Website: walmart
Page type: billing-address
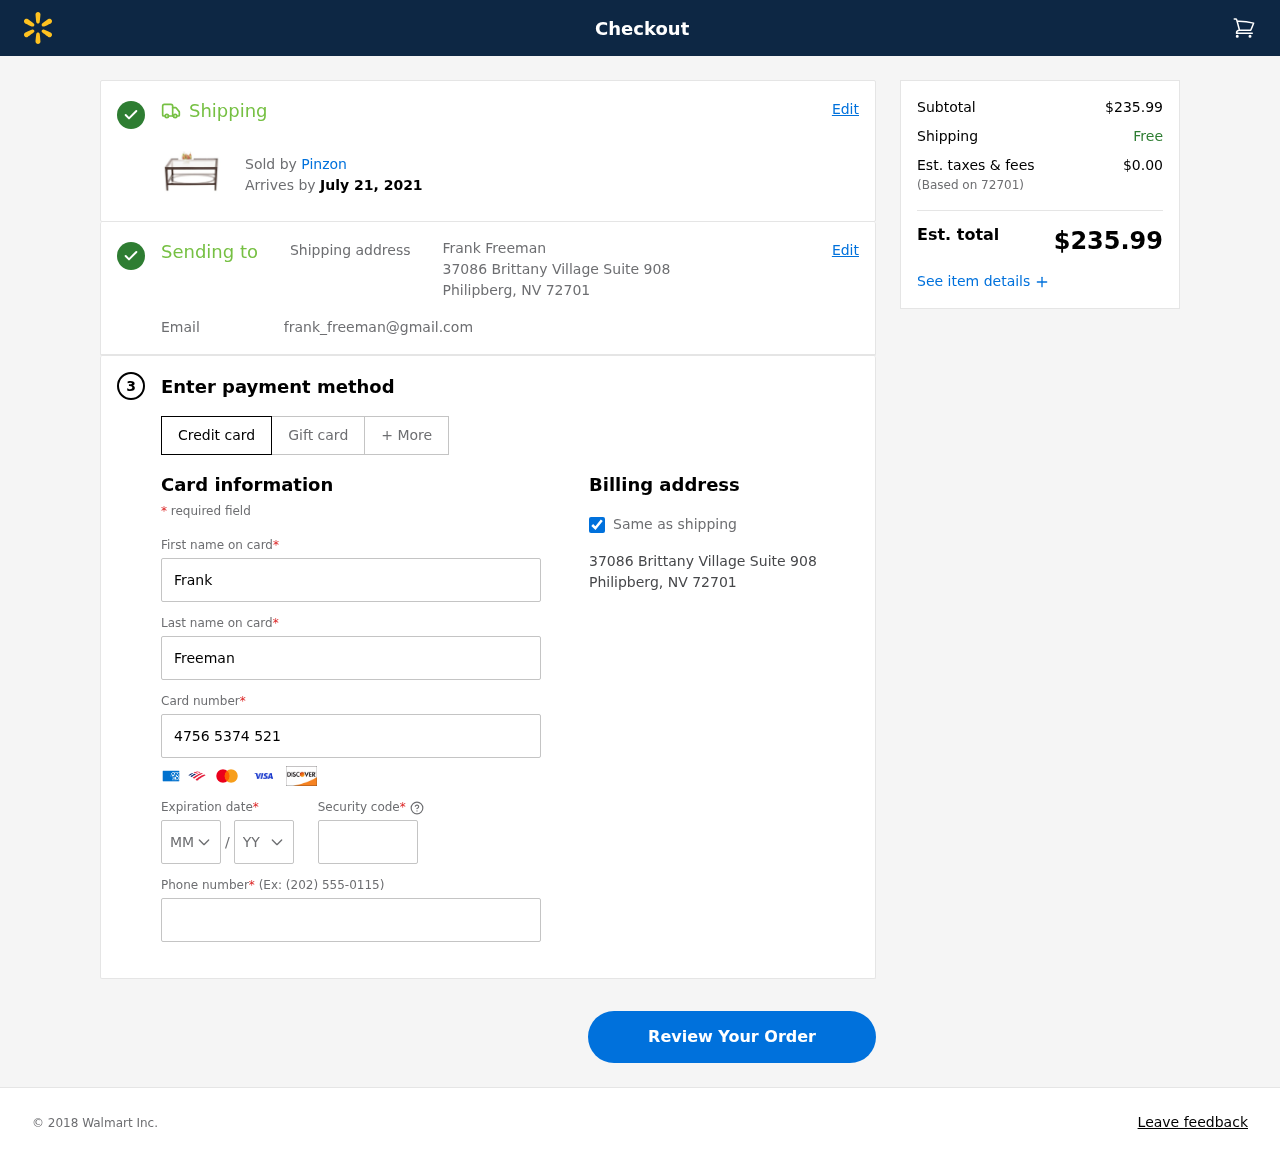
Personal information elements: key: PII_CARD_CVV
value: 712
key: PII_CARD_EXPIRY_MONTH
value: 10
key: PII_CARD_EXPIRY_YEAR
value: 30
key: PII_CARD_NUMBER
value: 4756 5374 5215 4890
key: PII_CITY_STATE_ZIP
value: Philipberg, NV 72701
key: PII_EMAIL
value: frank_freeman@gmail.com
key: PII_FIRSTNAME
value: Frank
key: PII_FULLNAME
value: Frank Freeman
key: PII_LASTNAME
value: Freeman
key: PII_PHONE
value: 8392628323
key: PII_POSTCODE
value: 72701
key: PII_STREET
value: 37086 Brittany Village Suite 908
Product elements: key: PRODUCT1_BRAND
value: Pinzon
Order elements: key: ORDER_DELIVERY_DATE
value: July 21, 2021
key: ORDER_SUBTOTAL
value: $235.99
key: ORDER_TAX
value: $0.00
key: ORDER_TOTAL
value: $235.99